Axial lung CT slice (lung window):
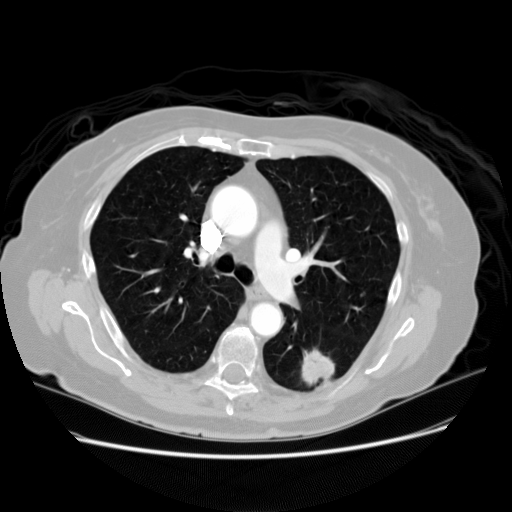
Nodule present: yes
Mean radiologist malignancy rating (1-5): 4.75